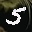
Label: 5